Question: I have a colectionof HTML nodes:
'''
var imageColletion = htmlDoc.DocumentNode.Descendants("div").Where(d =>
d.Attributes.Contains("Class") && d.Attributes["Class"].Value.
Contains("entry-thumbnail hover-thumb")).Select(x => x.ChildNodes);
'''
Now from imageColletion I want to get the "a".Tried with
'''
var allImages = imageColletion.Select(nodeCollection =>
nodeCollection.Descendants("a"));
'''
Here I am not getting any outputs. What wrong with my query?

HtmlAgilityPack.HtmlDocument htmlDoc = new HtmlWeb().Load(url);
'''
var headerCollection = htmlDoc.DocumentNode.Descendants("h2").Where(d => d.Attributes.Contains("Class") && d.Attributes["Class"].Value.Contains("entry-title")).Select(x => x.ChildNodes);
var titleCollection = headerCollection.Select(x => x.Select(y => y.InnerHtml).Where(strValue=>strValue!="
").FirstOrDefault());
var imageColletion = htmlDoc.DocumentNode.Descendants("div").Where(d => d.Attributes.Contains("Class") && d.Attributes["Class"].Value.Contains("entry-thumbnail hover-thumb")).Select(x => x.ChildNodes);
//var allImages = imageColletion.Select(nodeCollection => nodeCollection.Select(x => x.InnerHtml).Where(imgstring=>imgstring.Contains("img")));
var allImages = imageColletion.Select(nodeCollection => nodeCollection.Descendants("a"));
'''
HTML:
'''
<div class="entry-thumbnail hover-thumb">
<a href="/" title="Actions for Photographers" rel="bookmark">
<img src="img" class="attachment-thumbnail wp-post-image" alt="Free for Photographers"> </a>
</div>
'''
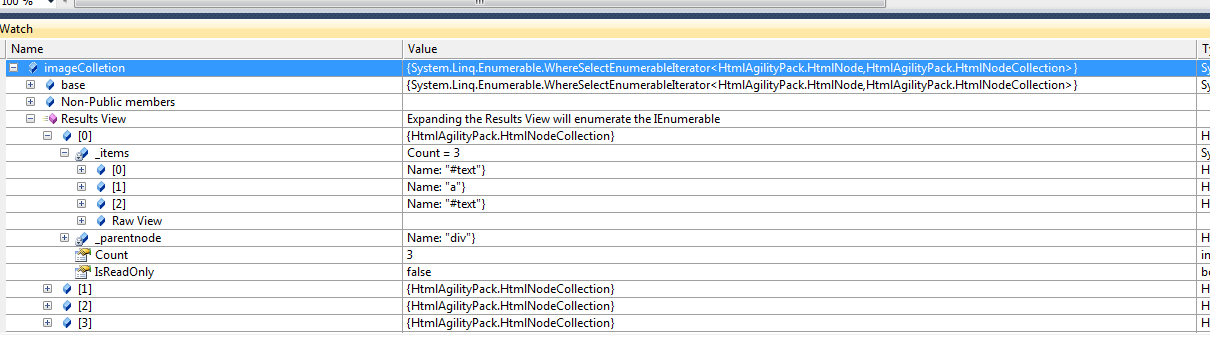
Answer: Given your html, this works
'''
var imgElems = htmlDoc.DocumentNode
.SelectNodes("//div[@class='entry-thumbnail hover-thumb']/a/img");
'''
I don't see any element as your title says...